The image folds the raw vibration samples of a bearing signal into a 2-D grayscale square (signal-to-image encoding). What is the most likely bearing condition (normal, inner_race, outer_race, ball)?
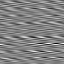
Answer: outer_race